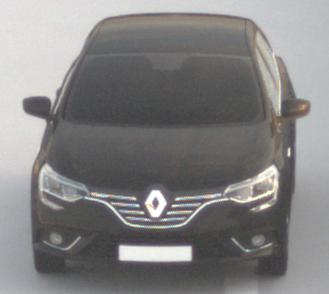
Make: Renault
Model: Mégane ENERGY TCe 100
Detailed model: Mégane (IV)
Model produced from: 2016/03
Model produced until: 2018/08
Doors: 5
Color: black
Road condition: dry road
Daytime: sunrise or sunset
Contrast: low contrast